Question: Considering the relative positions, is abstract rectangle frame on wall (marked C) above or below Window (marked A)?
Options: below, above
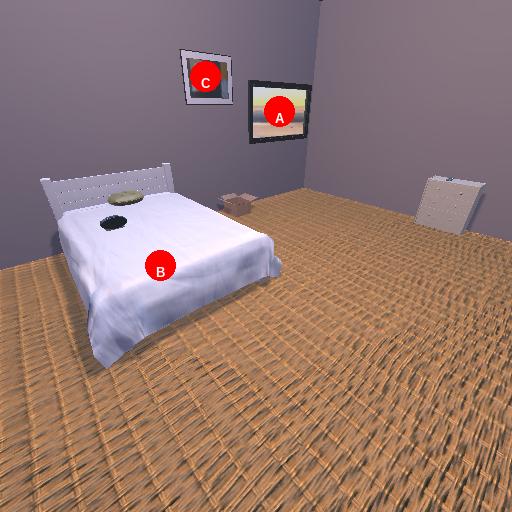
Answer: below